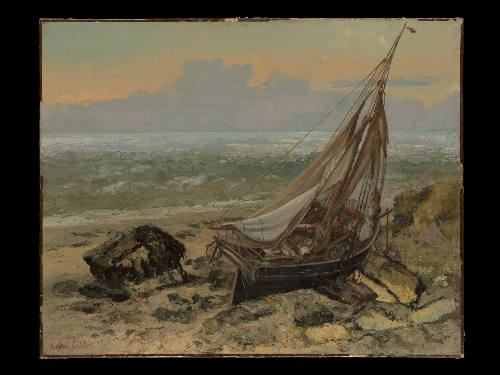
Title: The Fishing Boat
Artist: Gustave Courbet
Artist bio: French, Ornans 1819–1877 La Tour-de-Peilz
Date: 1865
Object type: Painting
Classification: Paintings
Medium: Oil on canvas
Dimensions: 25 1/2 x 32 in. (64.8 x 81.3 cm)
Department: European Paintings
Credit line: Gift of Mary Goldenberg, 1899
Accession year: 1899
Repository: Metropolitan Museum of Art, New York, NY
Tags: Seascapes|Boats